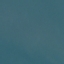
Label: SeaLake